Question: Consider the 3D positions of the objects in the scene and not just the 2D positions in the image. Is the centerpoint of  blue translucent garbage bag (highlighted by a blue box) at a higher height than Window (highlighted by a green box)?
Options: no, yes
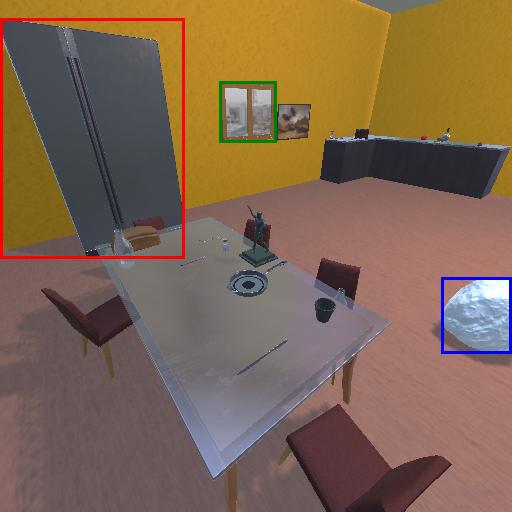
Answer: no